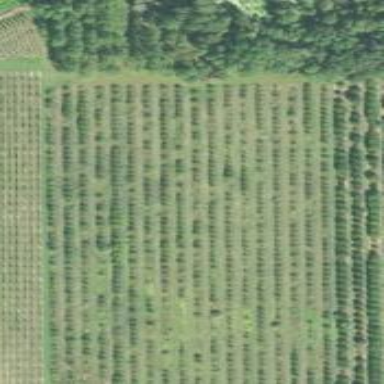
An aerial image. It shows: Orchard.